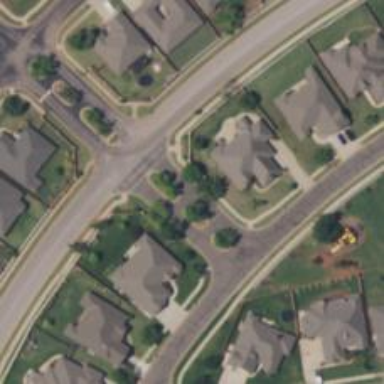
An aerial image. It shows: Residential road.